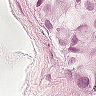
Metastatic tissue present: yes